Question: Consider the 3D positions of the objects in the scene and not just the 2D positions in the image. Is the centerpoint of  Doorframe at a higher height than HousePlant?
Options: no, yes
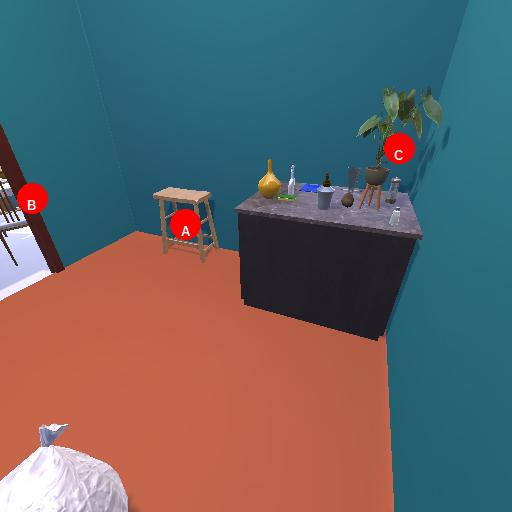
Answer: no